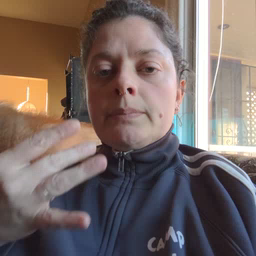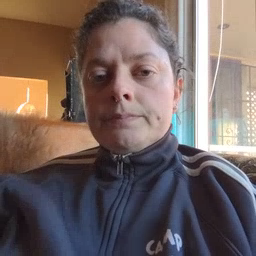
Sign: dryer